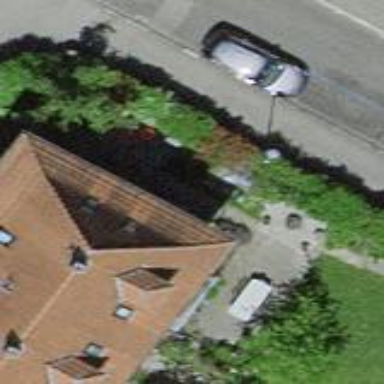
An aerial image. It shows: Residential building with gabled roof made of maroon roof tiles. The roof orientation is across.